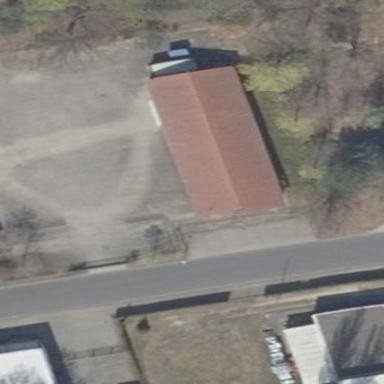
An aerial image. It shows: Gabled building with the roof oriented along its structure.